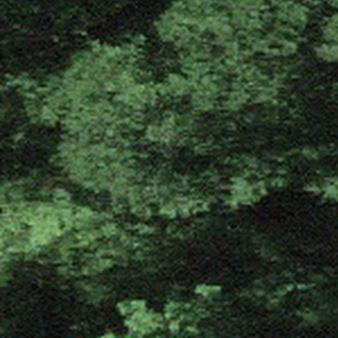
Label: other